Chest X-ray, PA view. Patient: 27 years old, sex M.
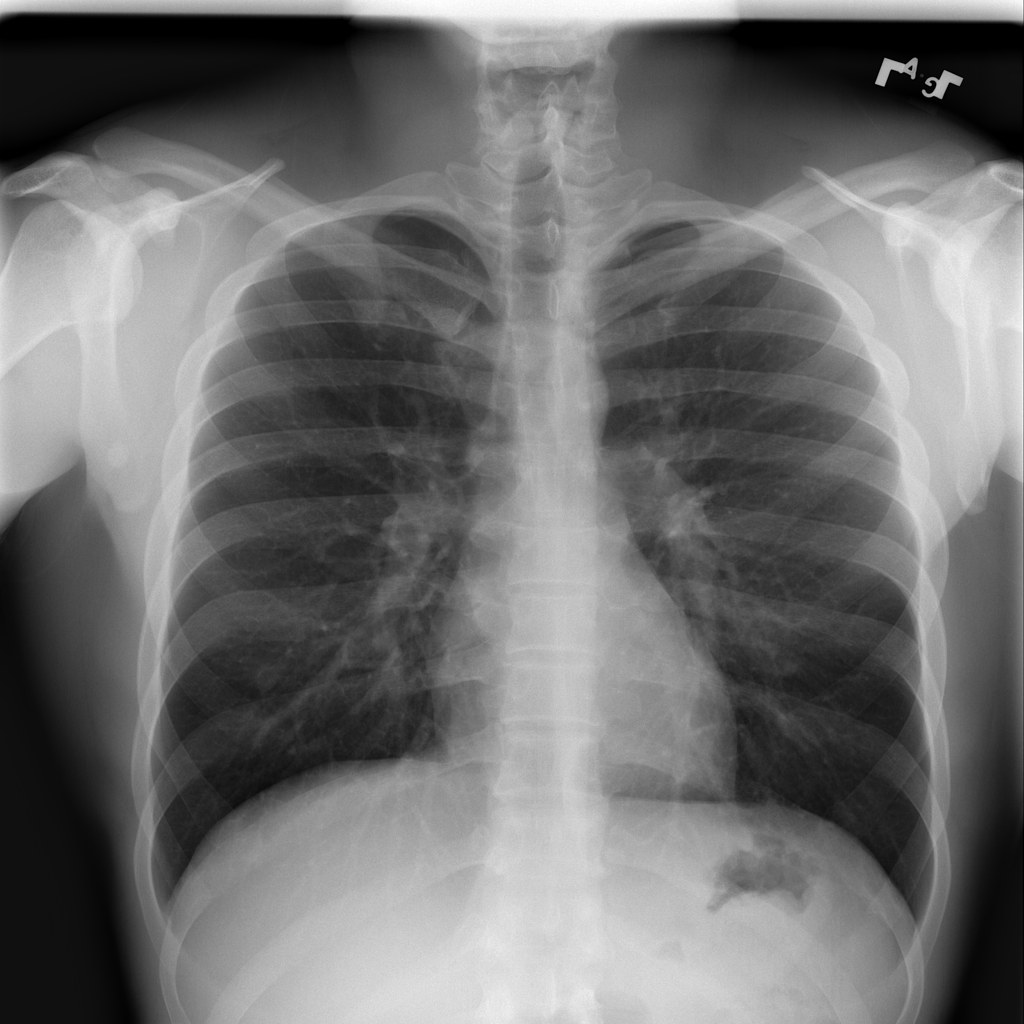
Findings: No Finding